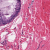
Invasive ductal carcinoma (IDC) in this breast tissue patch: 0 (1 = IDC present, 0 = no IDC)